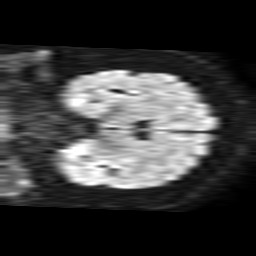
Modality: TRACE
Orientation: coronal
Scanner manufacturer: philips
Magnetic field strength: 1.5 T
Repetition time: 3.484 s
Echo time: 0.07039 s